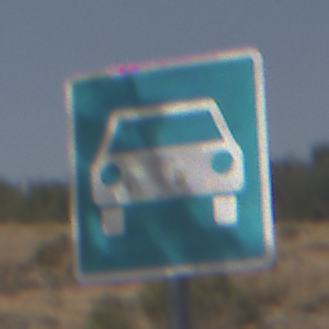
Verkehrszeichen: Kraftfahrstrasse
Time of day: Midday
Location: Outdoor (Nature)
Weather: PartlyCloudy
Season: NotSpecified
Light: Natural